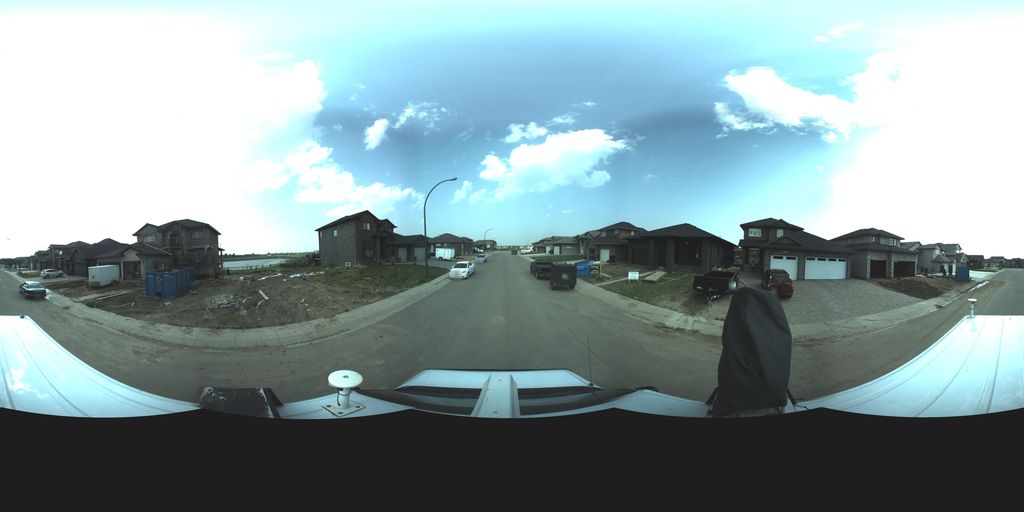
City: saskatoon